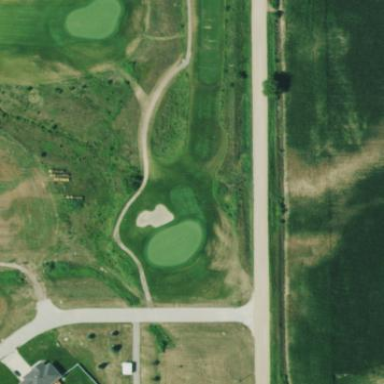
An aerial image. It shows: Area of rough grass used for golf.